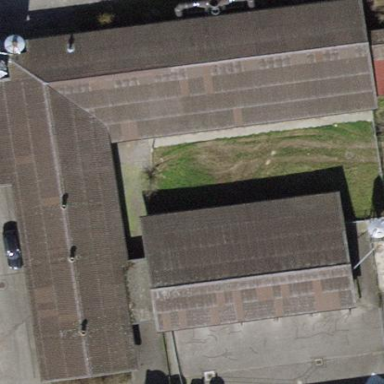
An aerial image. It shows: Farm auxiliary building with gabled roof.